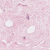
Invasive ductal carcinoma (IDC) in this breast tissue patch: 0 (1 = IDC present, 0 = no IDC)